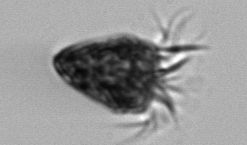
Label: Strombidium_morphotype2